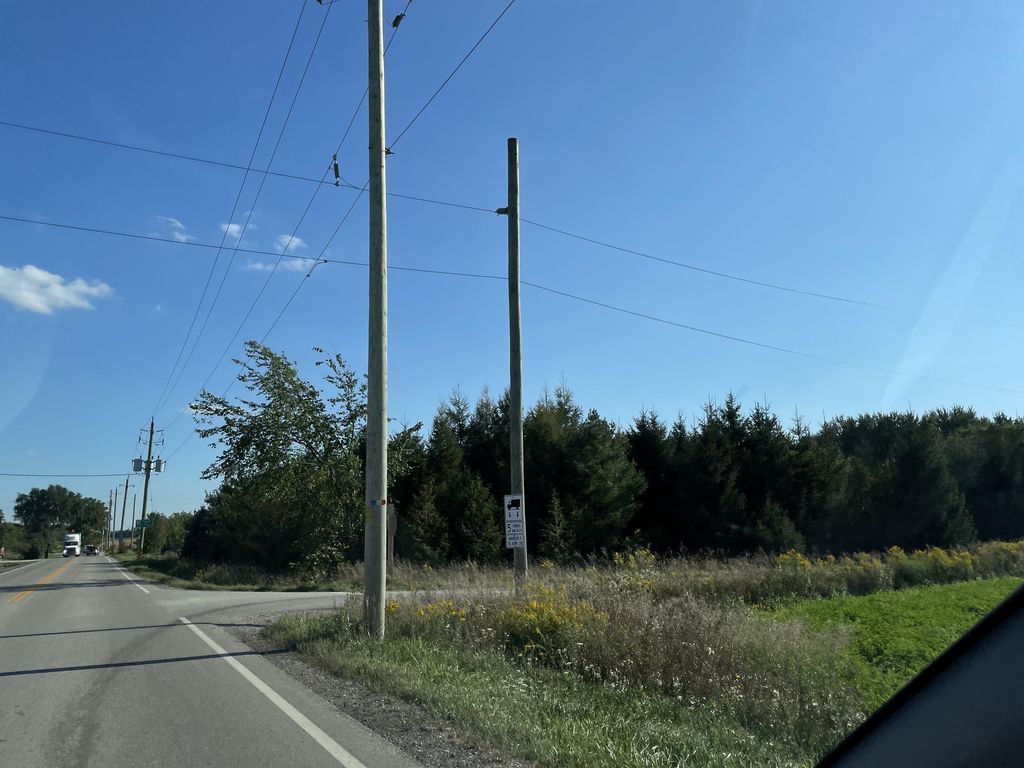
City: kitchener-waterloo